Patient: sex M, age 62
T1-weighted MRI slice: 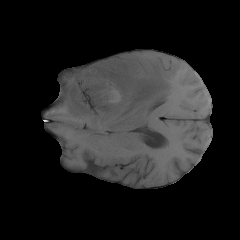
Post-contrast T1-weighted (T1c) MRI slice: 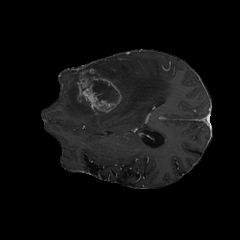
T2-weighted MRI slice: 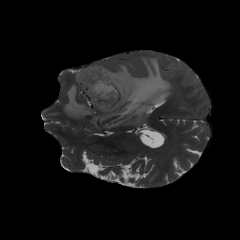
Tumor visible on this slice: yes
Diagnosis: Glioblastoma, IDH-wildtype
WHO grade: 4